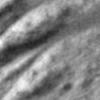
Label: no_change